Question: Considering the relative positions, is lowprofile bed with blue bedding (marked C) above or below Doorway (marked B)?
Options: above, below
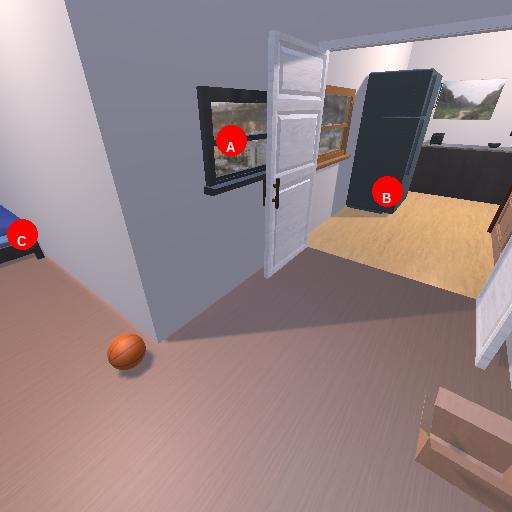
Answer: above